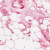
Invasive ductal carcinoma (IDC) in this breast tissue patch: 0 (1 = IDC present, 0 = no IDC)